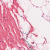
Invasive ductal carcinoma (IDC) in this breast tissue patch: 0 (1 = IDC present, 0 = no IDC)